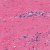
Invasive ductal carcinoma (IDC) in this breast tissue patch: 0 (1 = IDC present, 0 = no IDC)